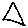
Label: triangle